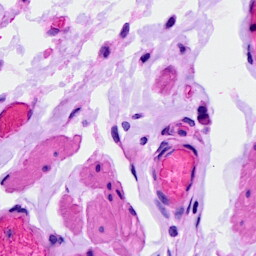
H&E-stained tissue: Ovarian